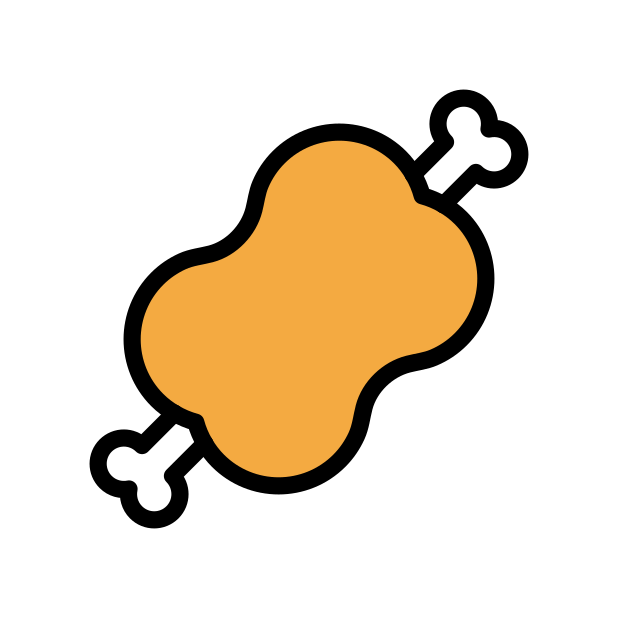
Emoji: 🍖
Name: meat on bone
Unicode: 0x1f356